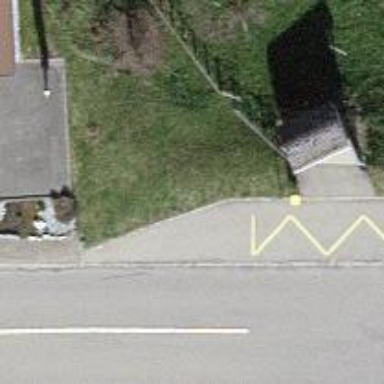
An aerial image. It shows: Post box.